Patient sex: M
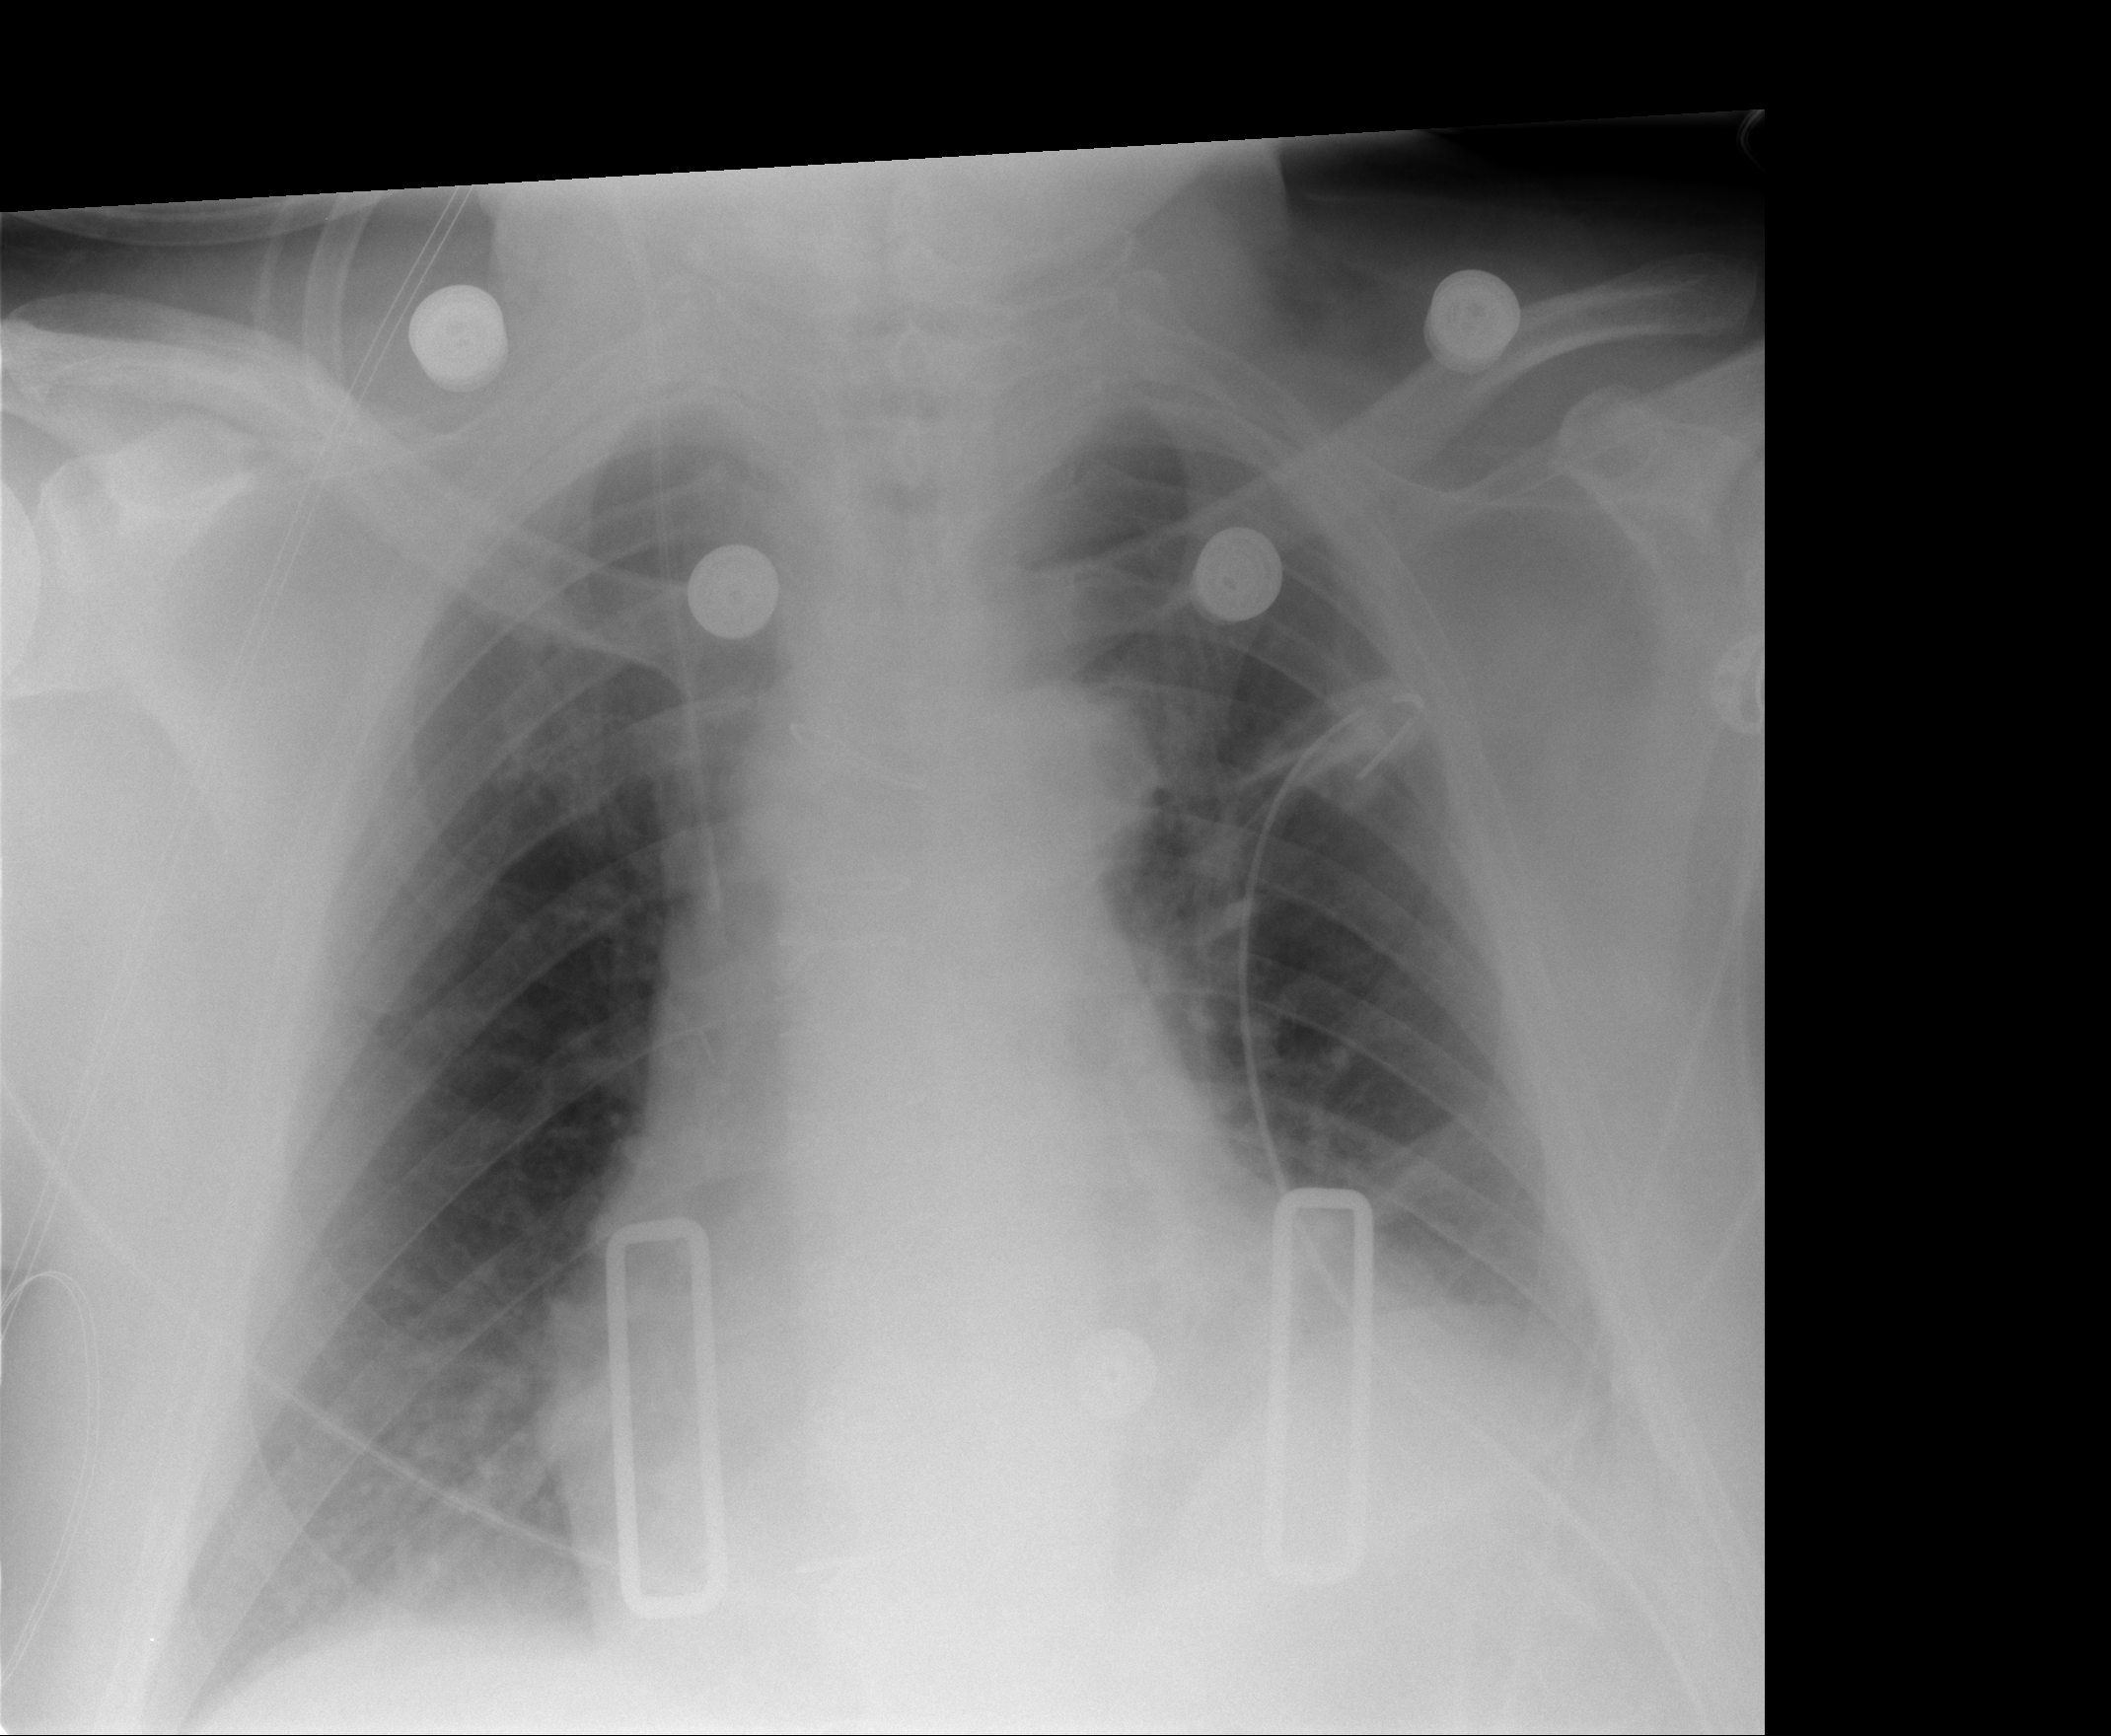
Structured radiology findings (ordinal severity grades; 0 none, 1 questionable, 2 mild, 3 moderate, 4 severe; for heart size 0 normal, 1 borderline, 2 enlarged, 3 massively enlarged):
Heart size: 2
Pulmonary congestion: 2
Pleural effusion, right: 1
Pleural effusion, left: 1
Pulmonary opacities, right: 0
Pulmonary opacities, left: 0
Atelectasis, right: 1
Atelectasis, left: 2